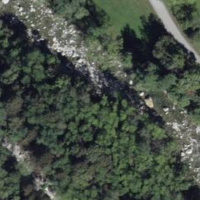
EUNIS habitat code: 23
Species observed at this site:
Aegopodium podagraria